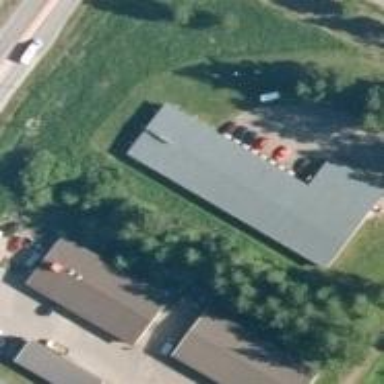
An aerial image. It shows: Commercial building.